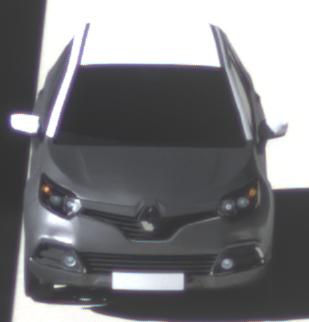
Make: Renault
Model: Captur ENERGY TCe 90
Detailed model: Captur (I)
Model produced from: 2013/06
Model produced until: 2015/05
Doors: 5
Color: gray
Road condition: dry road
Daytime: morning or afternoon
Contrast: high contrast